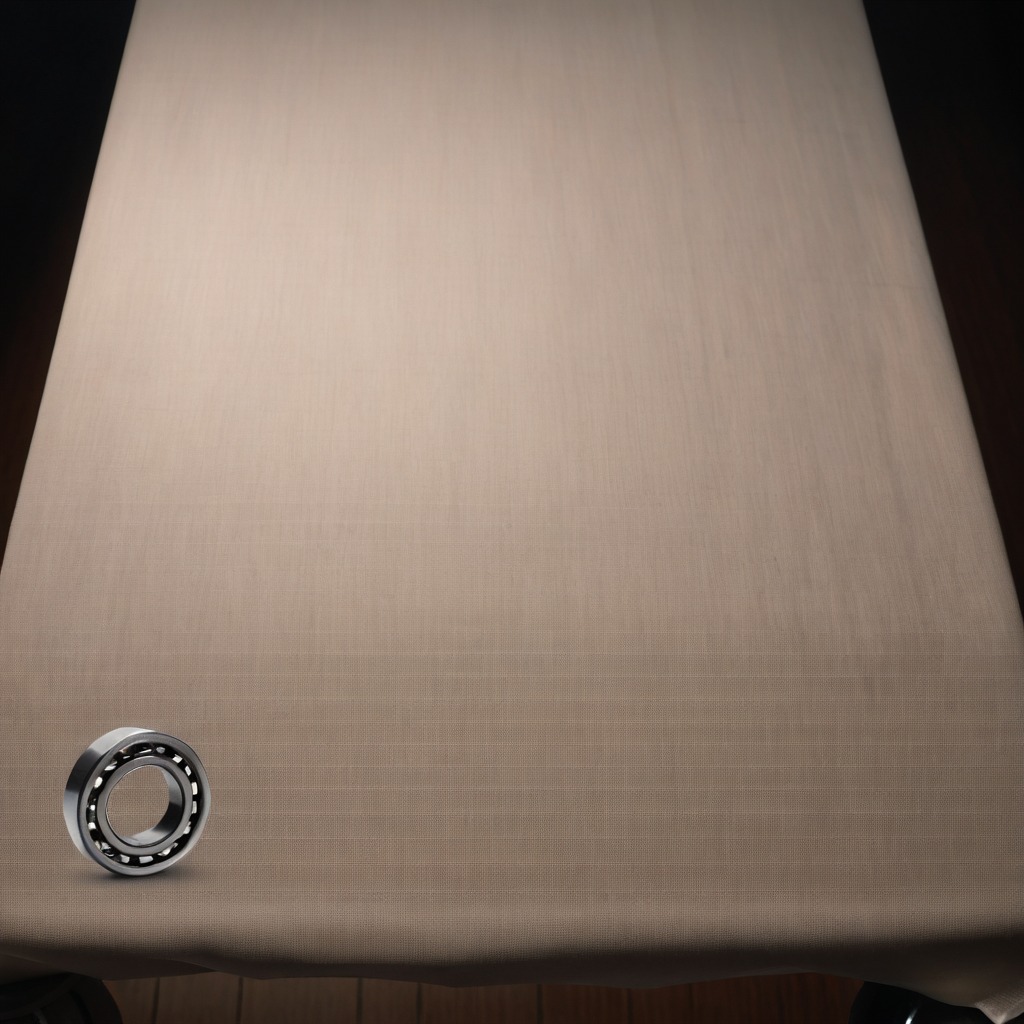
A metal ball bearing lies on a clean wooden table inside a workshop at night dim ambient light soft shadows worn but beneath the cloth